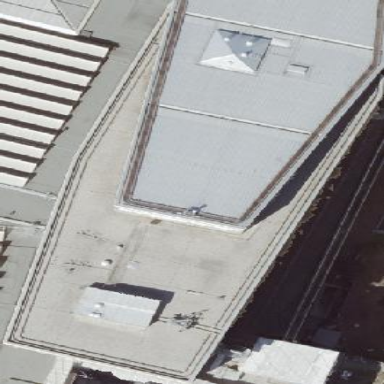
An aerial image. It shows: Building with flat roof.